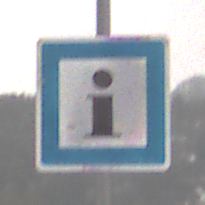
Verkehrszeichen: Informationsstelle
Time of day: Midday
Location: Outdoor (Nature)
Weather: Overcast
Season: Winter
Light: Natural